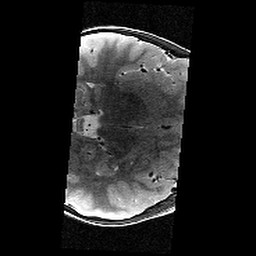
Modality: T2w
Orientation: axial
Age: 10
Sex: male
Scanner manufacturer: siemens
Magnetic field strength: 3 T
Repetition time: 9.23 s
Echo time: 0.067 s